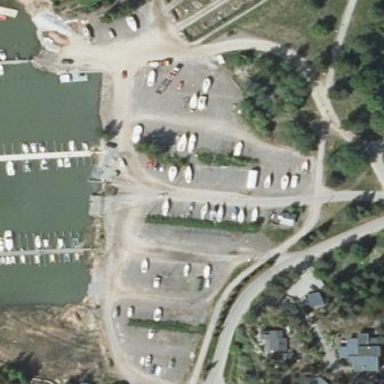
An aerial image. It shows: Marina on leisure land.